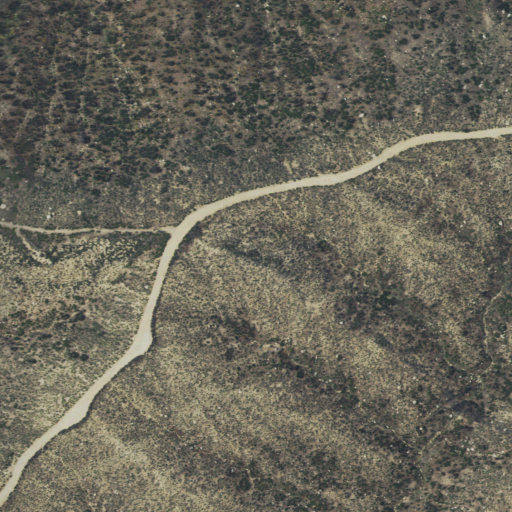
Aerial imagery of ridge(s) in California named Keen Ridge containing grassland, shrub, and open development